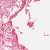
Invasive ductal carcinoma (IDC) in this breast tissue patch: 0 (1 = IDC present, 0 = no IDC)